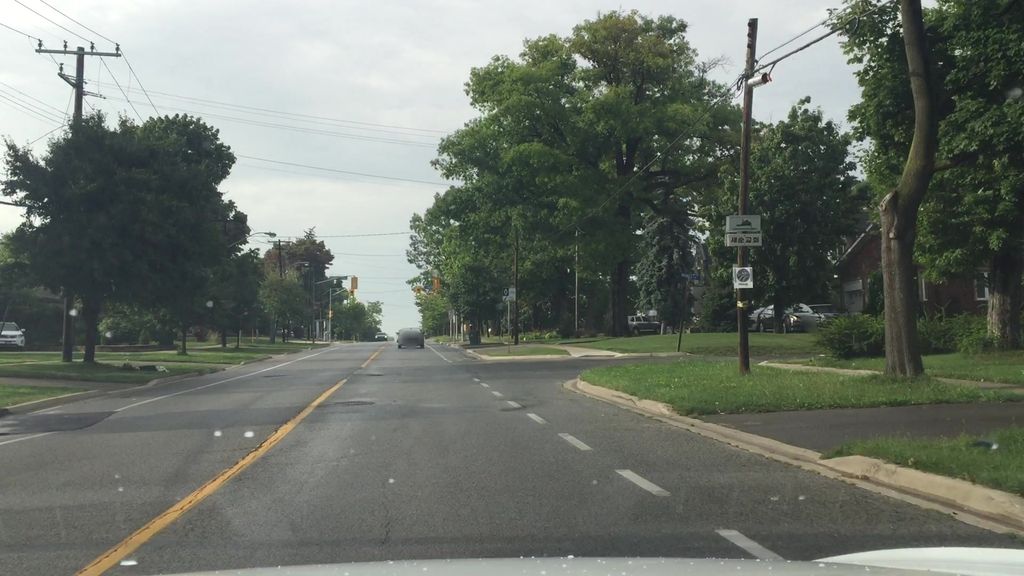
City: toronto